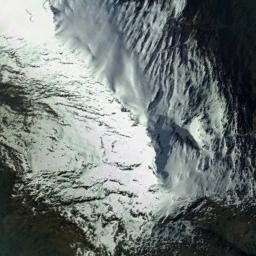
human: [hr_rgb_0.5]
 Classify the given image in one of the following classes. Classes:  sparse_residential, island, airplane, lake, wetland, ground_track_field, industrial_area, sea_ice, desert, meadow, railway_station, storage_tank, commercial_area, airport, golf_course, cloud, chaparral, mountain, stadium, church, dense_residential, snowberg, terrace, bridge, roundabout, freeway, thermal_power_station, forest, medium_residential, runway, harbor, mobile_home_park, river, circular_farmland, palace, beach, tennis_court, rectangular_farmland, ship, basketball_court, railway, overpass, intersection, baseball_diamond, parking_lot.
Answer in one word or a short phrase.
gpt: snowberg